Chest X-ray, PA view. Patient: 49 years old, sex F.
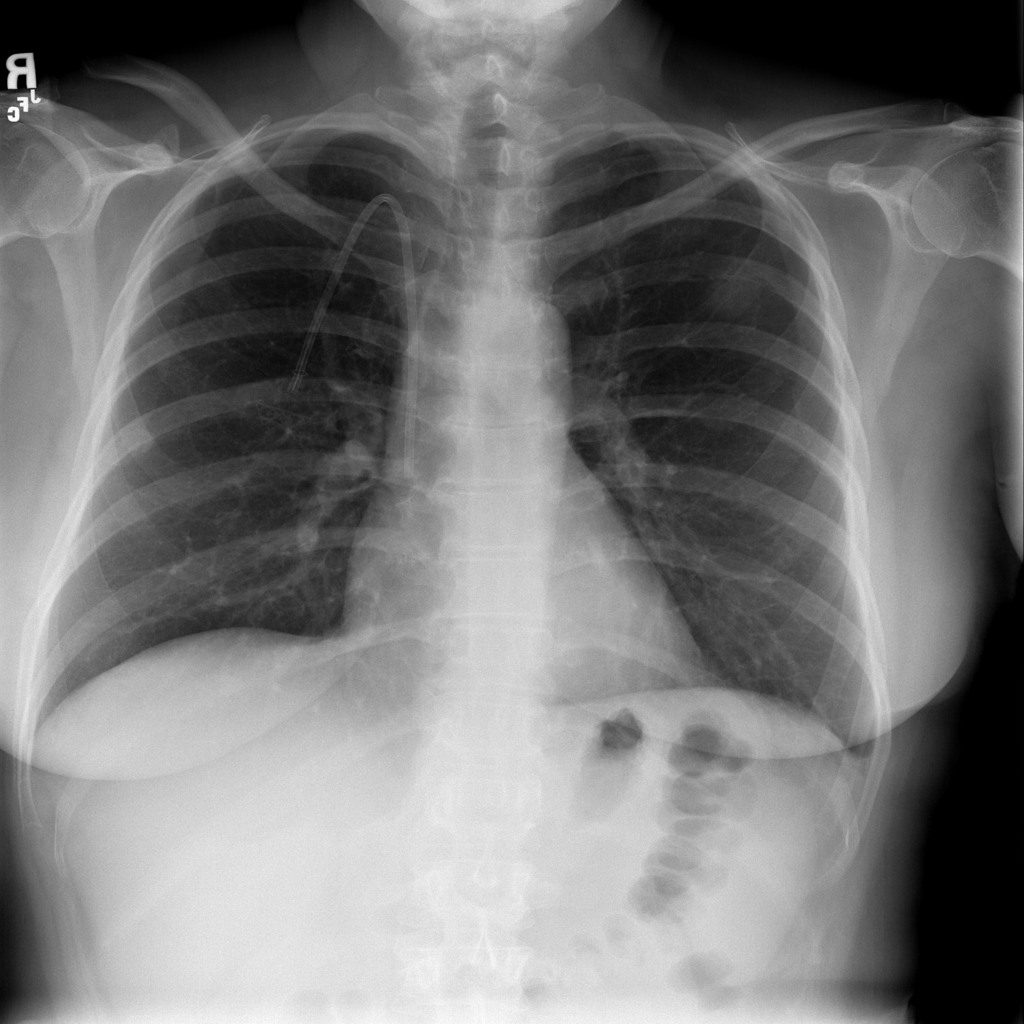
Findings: Infiltration, Mass